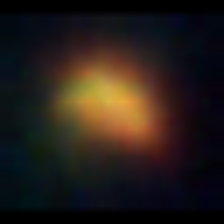
Taxon: NanoPlankton
Group: Other